Question: I use HighCharts Version 3.0.9, I need to know if it is possible to set two marker symbol for the same point.
In my case I want to display an icon and the basic marker like this :
>
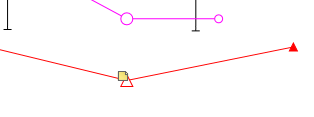
Answer: And third option (first two are listed by @Mark) is to use separate series (scatter) with spcified marker and add points when you need another marker.
If you could use Highstock, then flag series would fit you the most, I think.